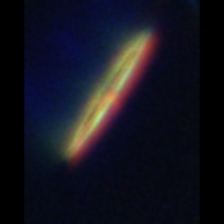
Taxon: Pennate
Group: Diatoms